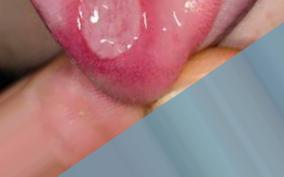
Condition: Mouth Ulcer